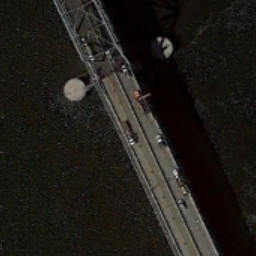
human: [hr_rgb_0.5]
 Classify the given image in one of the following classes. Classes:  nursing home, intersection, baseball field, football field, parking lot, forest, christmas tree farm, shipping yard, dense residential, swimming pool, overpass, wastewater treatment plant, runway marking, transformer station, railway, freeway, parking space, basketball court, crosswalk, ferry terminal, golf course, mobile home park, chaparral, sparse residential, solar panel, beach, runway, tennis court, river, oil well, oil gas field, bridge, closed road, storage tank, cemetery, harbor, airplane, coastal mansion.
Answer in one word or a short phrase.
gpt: bridge